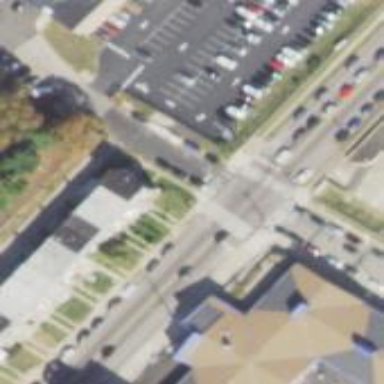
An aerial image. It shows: Marked road crossing.